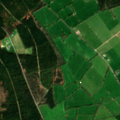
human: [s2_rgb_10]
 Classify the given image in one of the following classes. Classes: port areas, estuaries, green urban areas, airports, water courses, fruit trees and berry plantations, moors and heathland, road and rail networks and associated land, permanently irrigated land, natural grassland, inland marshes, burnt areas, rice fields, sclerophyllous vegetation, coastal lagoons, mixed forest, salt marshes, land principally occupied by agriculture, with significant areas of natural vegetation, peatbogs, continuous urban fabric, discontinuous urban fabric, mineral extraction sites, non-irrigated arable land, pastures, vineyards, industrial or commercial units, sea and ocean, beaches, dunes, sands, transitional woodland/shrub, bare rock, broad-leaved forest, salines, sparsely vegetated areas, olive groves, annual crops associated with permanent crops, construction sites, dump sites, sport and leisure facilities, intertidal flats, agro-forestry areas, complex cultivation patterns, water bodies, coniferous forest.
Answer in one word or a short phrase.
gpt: pastures, complex cultivation patterns, coniferous forest, mixed forest